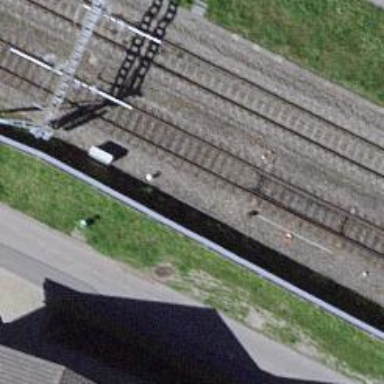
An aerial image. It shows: Railway switch.